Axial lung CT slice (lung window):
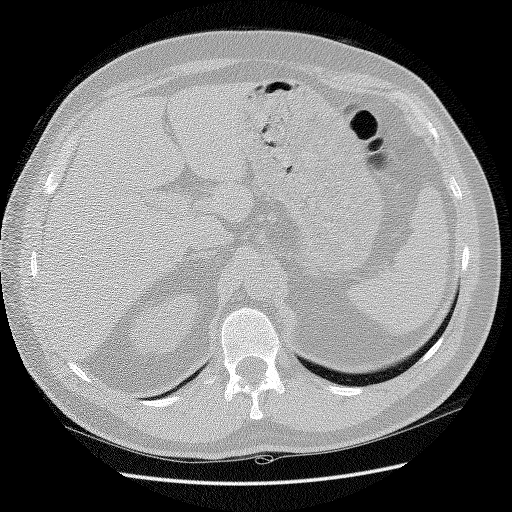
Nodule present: no